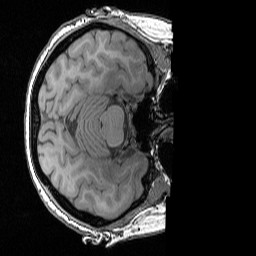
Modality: T1w
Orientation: axial
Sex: female
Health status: ill
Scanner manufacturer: siemens
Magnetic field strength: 3 T
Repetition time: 1.57 s
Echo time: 0.00342 s